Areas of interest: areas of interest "Commercial service"
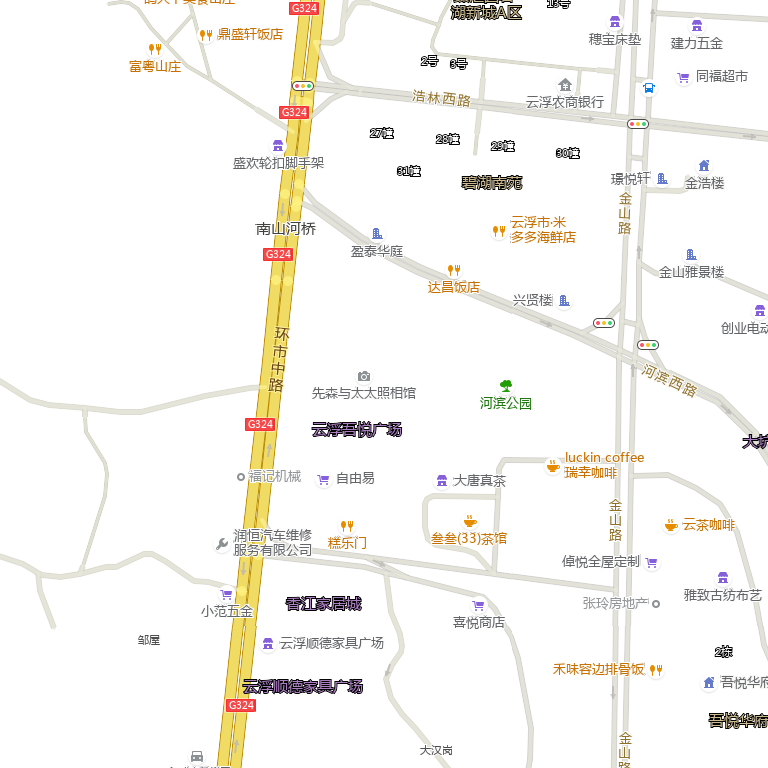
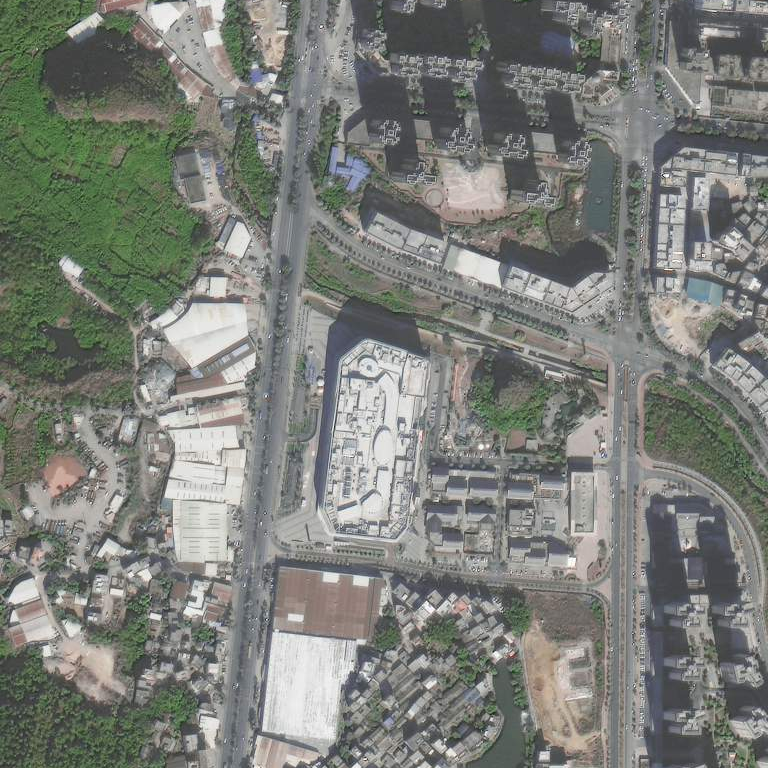